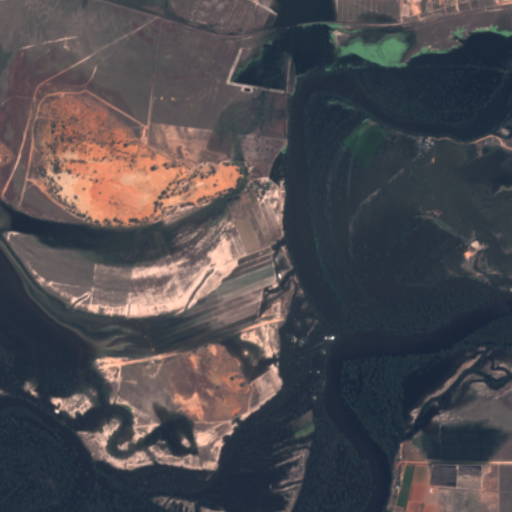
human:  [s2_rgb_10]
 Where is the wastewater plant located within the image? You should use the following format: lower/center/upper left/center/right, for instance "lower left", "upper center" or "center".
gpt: The wastewater plant is located in the center right of the image.
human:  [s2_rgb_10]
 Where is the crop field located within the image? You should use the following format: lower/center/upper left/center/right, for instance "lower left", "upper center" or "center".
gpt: There is no crop field in the image.